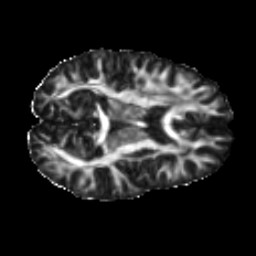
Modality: FA
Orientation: axial
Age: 30
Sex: male
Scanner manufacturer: ge
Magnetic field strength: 3 T
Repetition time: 7.8 s
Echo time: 0.0609 s